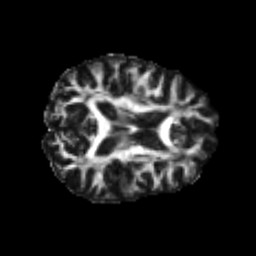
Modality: FA
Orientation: axial
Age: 21
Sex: female
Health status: healthy
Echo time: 0.074 s